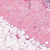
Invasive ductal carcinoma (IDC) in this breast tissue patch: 0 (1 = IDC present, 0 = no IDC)